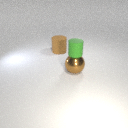
large brown rubber cylinder to the left of large brown metal sphere